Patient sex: M
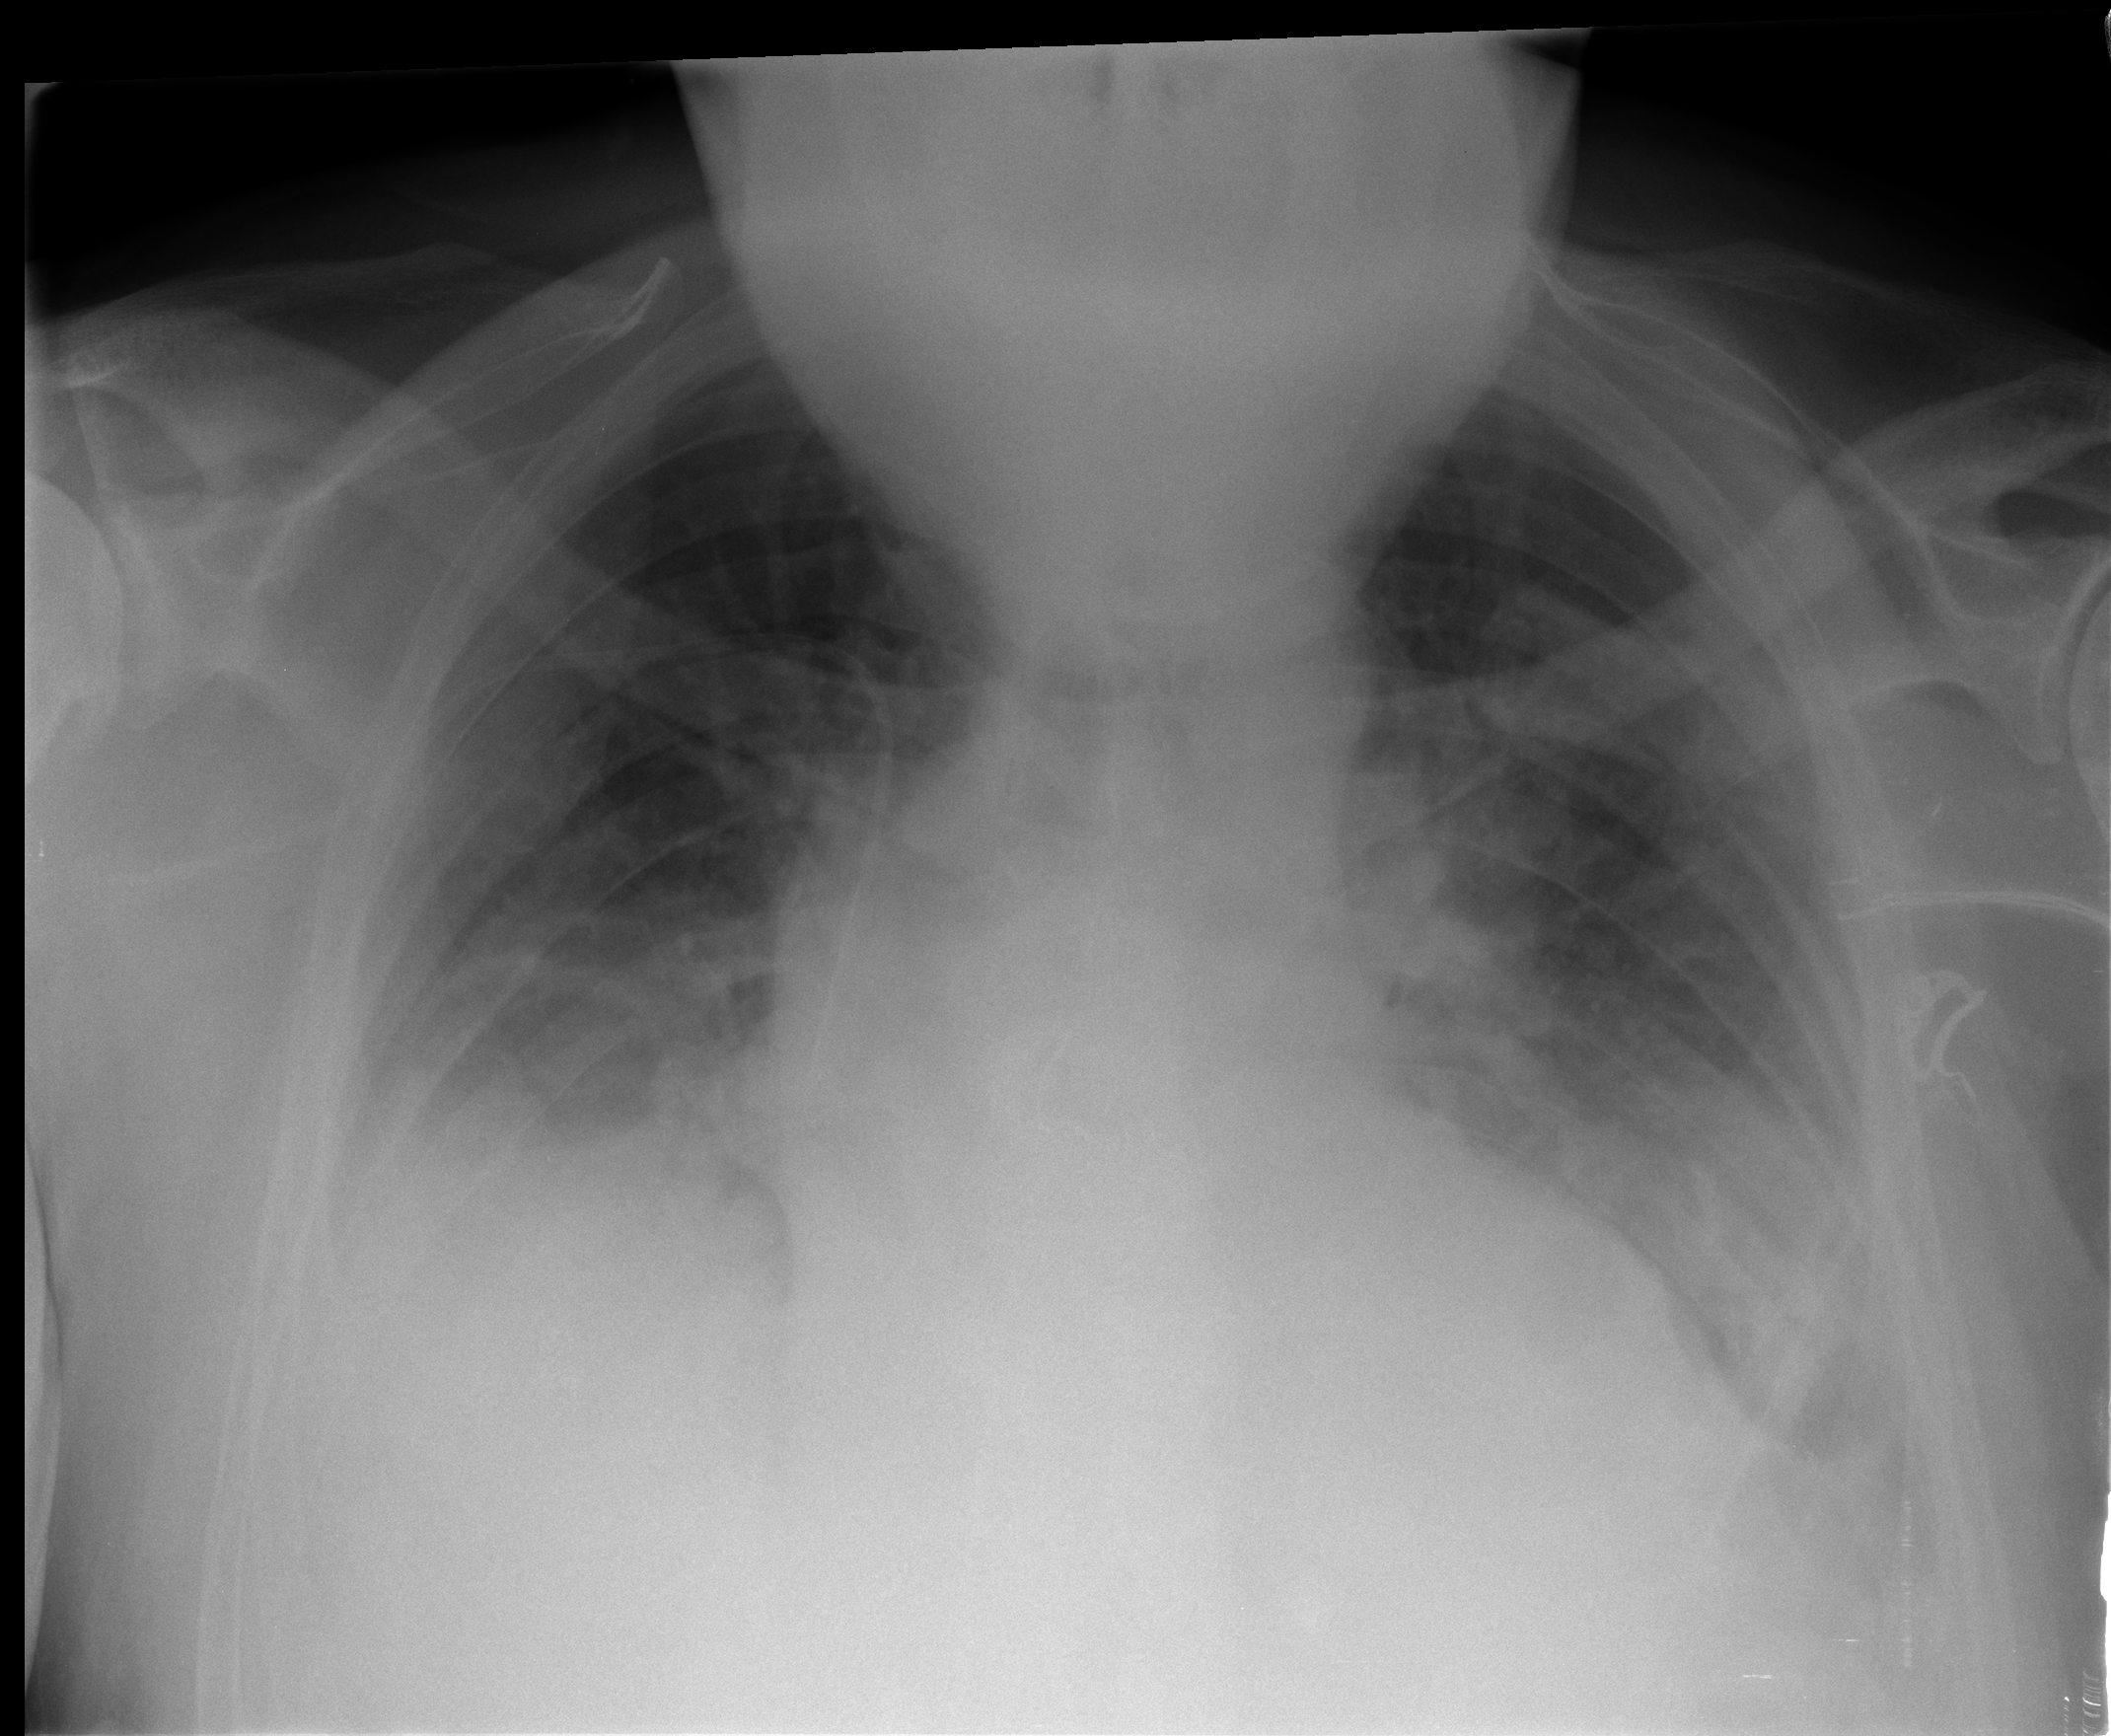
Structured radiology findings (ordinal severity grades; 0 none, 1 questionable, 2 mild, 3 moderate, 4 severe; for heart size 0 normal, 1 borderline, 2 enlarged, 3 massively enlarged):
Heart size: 0
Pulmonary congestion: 1
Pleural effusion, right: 3
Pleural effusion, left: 2
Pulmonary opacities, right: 1
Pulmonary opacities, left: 1
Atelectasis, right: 2
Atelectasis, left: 2